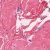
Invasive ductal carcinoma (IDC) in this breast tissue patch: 0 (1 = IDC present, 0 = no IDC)